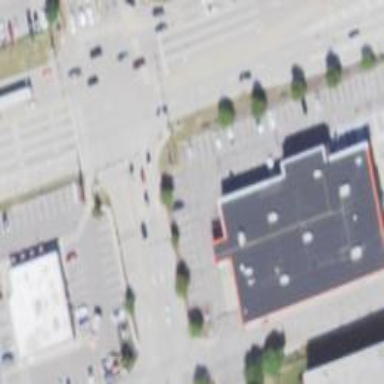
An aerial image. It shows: Building.